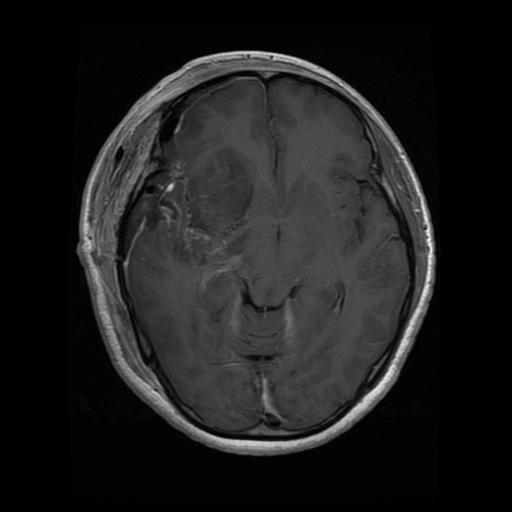
Label: glioma